Current action and preconditions to check: path_clear

Your task: For each precondition in the list above, predict whether it will hold at this action.

Consider the current scene as observed from the mobile robot's camera, and analyze the predicted future states of all dynamic agents (e.g., people, animals, vehicles, or any moving entities) within the NEXT SECOND.

IMPORTANT: Only answer "very likely" if you are absolutely certain—based on strong, clear evidence—that a dynamic agent will violate the precondition in the predicted future state. Do NOT answer "very likely" for unlikely, ambiguous, or low-probability risks.

Ask yourself for each precondition: Is there a high probability, with clear and convincing evidence, that the predicted future states of any dynamic agent will interfere with the predicted future state of the currently executing action within the NEXT SECOND, causing that precondition to fail?

Assess the risk level based on these predictions. Use "likely" or "very likely" if motions create a clear risk of interference.

Use "neutral" or "improbable" if agents are nearby but their predicted paths are clearly diverging or non-conflicting.

Failure Risk Categories: "very improbable", "improbable", "neutral", "likely", "very likely"

Answer Format: Output ONLY the probability_of_failure value from these categories: "very improbable", "improbable", "neutral", "likely", "very likely"

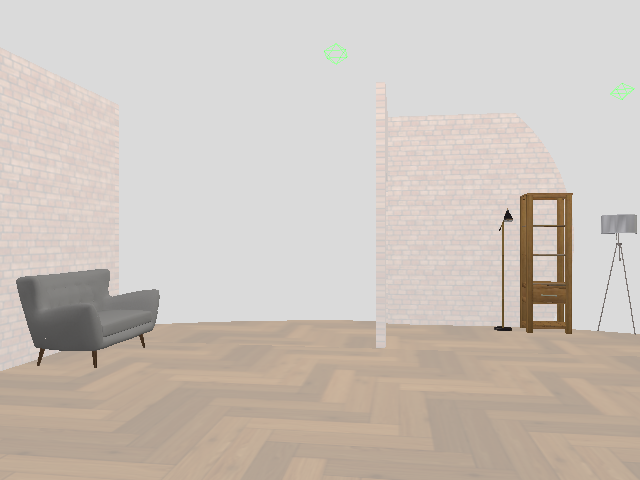

Answer: very improbable